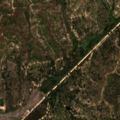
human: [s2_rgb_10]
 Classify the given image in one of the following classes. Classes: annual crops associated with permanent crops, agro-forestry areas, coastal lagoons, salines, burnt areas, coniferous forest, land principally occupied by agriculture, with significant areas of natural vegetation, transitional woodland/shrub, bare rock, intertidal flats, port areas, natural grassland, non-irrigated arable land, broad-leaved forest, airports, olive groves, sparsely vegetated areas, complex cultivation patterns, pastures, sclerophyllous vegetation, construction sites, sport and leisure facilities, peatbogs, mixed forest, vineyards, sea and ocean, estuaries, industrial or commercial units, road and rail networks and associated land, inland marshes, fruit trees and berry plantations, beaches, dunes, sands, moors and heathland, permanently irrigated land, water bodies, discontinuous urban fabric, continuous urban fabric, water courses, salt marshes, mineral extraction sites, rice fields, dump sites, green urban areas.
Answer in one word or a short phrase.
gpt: broad-leaved forest, mixed forest